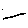
Label: line